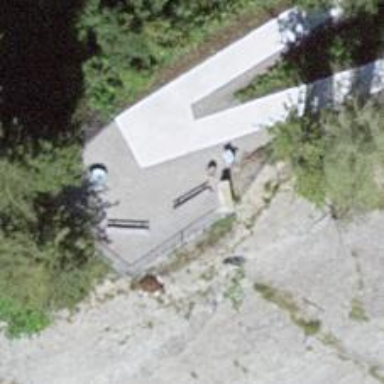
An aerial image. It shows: Bench.